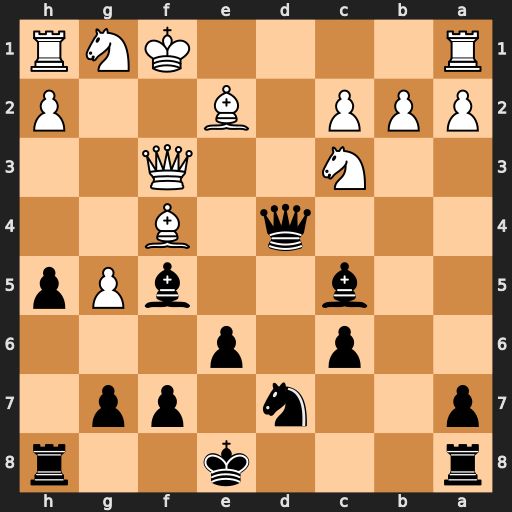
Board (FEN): r3k2r/p2n1pp1/2p1p3/2b2bPp/3q1B2/2N2Q2/PPP1B2P/R4KNR
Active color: b
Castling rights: kq
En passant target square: -
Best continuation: Bg4 Qg3 h4